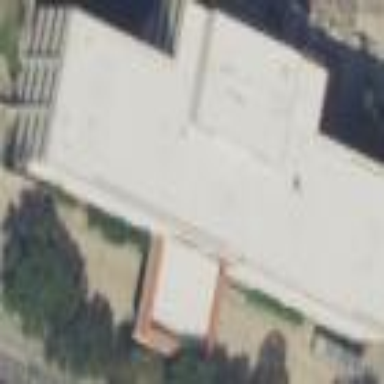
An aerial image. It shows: Hospital building.